Question: I am trying to add MapWidget to VerticalPanel but the map added on the
left corner:

And I added marker and the marker should be centered on the image
I can't see the marker when I load the map. I should navigate to this
location to show map.
The code for this
'''
private FormPanel form = new FormPanel();
private VerticalPanel main = new VerticalPanel();
public Map(){
ScrollPanel container = new ScrollPanel();
initWidget(container);
container.setStyleName("FuoEgForm");
form.setWidget(main);
main.setSpacing(6);
container.add(main);
}
public MapWidget addMapWidget(){
MapWidget map = new MapWidget();
//map.setSize("100%", "100%");
map.setStyleName("gwt-map");
map.removeMapType(MapType.getNormalMap());
map.removeMapType(MapType.getSatelliteMap());
map.addMapType(MapType.getPhysicalMap());
map.addMapType(MapType.getHybridMap());
map.setCurrentMapType(MapType.getHybridMap());
//map.setSize("100%", "100%");
map.setWidth("500px");
map.setHeight("500px");
main.add(map);
}
'''
How can I solve this issue? The map should fill the gray
boundary?
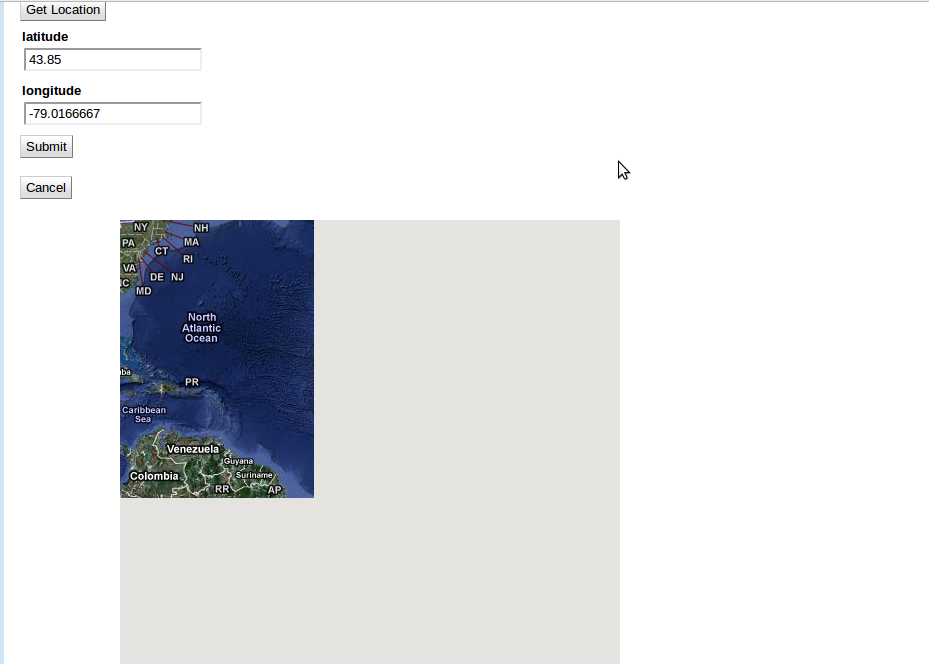
Answer: As of gwt-maps-1.1, the MapWidget implements the RequiresResize interface. When added to a panel that supports this interface (such as DockLayoutPanel), the widget automatically calls map.checkResizeAndCenter() whenever the panel containing the widget is resized. This new feature makes it possible to set your map size to 100% in both directions and fill up the available space on the screen. To use LayoutPanel subclasses properly, make sure your html page is set to use standards mode by adding as the first line in the document.
In gwt-maps 1.0, it may be necessary to force the map to resize its layout after the map is initially added. you can use the MapWidget.checkResizeAndCenter() method to clean this up. You may need to delay calling this function using a DeferredCommand or other mechanism to wait until after the DOM layout pass that resizes the map is called.
or you can find unexpected another unexpected reason that happened with me
i made the map invisible @constructor
and then set it visible if clicked on a button
the solution
make the map always visible :)